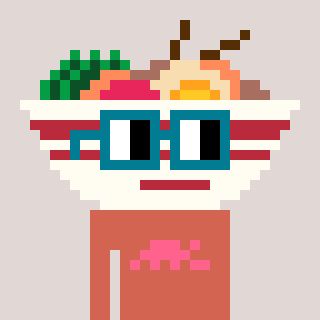
a pixel art character with square dark green glasses, a noodles-shaped head and a peachy-colored body on a warm background